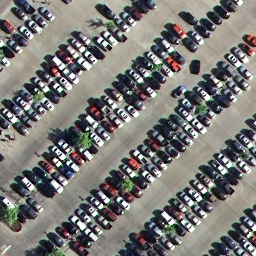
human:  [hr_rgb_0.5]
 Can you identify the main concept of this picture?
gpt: parking lot